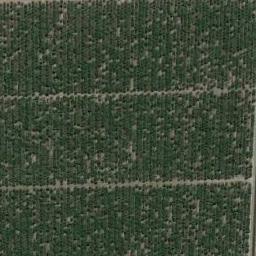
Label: rectangular_farmland